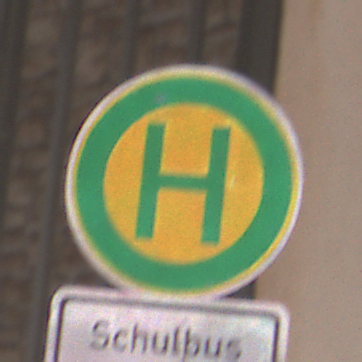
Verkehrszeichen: Haltestelle
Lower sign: ZeitangabenMitBeschraenkungAufWochentage5
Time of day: Midday
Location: Outdoor (Urban)
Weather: PartlyCloudy
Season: NotSpecified
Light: Natural